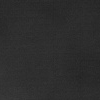
Atmospheric dust classification: dusty